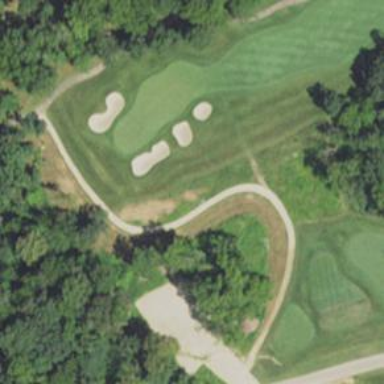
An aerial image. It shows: Service road used as golf cart path.